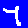
Digit: 7